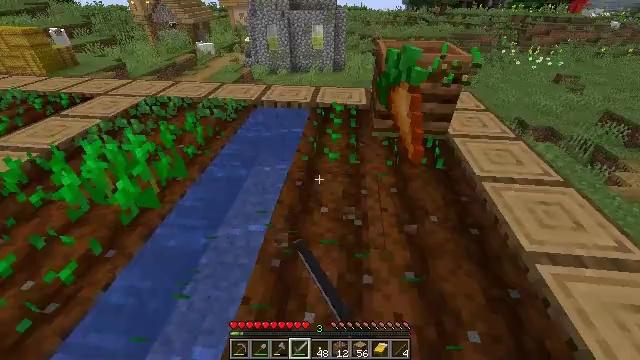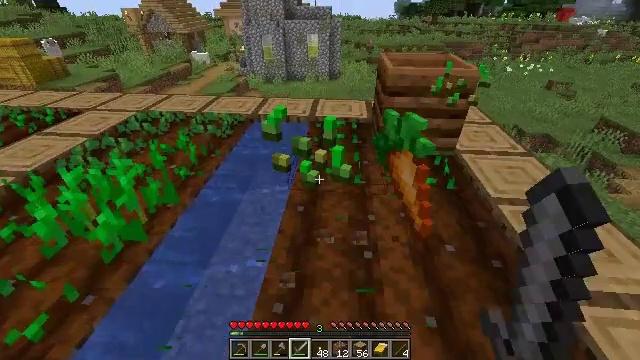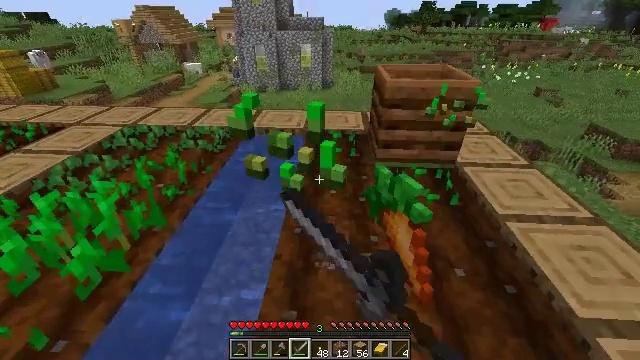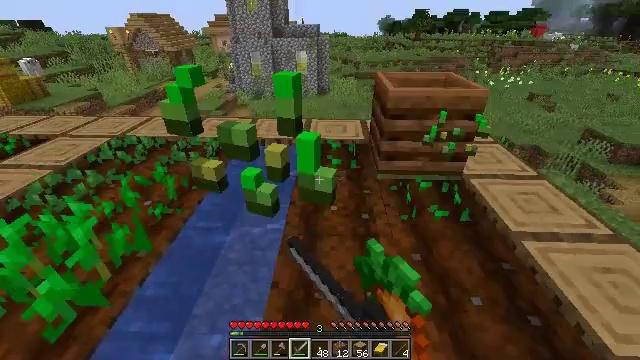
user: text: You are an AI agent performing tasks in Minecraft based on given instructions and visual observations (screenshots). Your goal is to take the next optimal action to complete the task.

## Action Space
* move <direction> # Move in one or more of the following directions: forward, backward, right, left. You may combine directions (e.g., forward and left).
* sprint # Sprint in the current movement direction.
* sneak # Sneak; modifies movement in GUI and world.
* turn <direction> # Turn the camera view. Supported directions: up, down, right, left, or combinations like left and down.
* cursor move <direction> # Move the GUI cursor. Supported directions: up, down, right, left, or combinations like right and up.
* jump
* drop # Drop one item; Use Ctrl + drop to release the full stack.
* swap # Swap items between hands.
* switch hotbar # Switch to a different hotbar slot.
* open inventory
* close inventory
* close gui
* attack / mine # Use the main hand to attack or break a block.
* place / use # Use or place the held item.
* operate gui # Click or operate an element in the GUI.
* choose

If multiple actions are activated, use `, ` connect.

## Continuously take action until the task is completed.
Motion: motion action
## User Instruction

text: Retrieve carrots by attacking the plant.
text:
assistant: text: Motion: move forward, turn right and up, attack / mine
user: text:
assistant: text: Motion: move forward, turn right and up, attack / mine
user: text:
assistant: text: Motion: move forward, turn up, attack / mine
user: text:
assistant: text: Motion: attack / mine